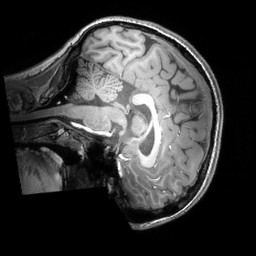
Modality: T1w
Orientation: sagittal
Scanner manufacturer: philips
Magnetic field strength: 7 T
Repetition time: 0.008 s
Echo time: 0.001974 s